Field crop: maize
Growth stage: 2
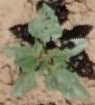
Species: datura